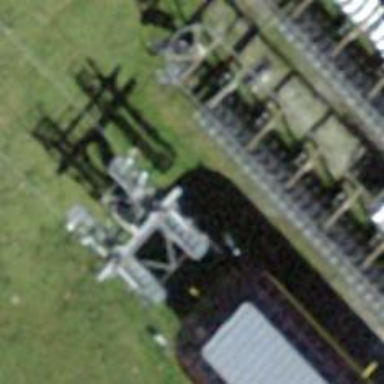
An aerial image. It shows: Pylon used for aerialway.